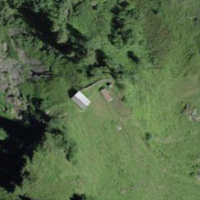
EUNIS habitat code: 23
Species observed at this site:
Sambucus racemosa